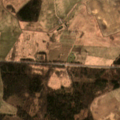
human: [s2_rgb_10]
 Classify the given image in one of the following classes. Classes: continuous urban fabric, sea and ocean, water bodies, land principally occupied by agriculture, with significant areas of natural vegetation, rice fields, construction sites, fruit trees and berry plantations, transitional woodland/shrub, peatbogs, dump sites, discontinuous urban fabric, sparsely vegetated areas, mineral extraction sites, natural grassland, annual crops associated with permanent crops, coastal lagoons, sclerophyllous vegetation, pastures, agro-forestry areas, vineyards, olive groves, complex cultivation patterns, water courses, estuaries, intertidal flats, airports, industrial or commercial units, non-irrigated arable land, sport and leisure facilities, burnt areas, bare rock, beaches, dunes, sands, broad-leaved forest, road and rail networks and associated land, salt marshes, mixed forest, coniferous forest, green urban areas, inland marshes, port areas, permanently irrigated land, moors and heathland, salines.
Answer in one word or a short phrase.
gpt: non-irrigated arable land, complex cultivation patterns, land principally occupied by agriculture, with significant areas of natural vegetation, mixed forest